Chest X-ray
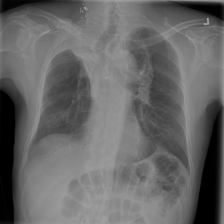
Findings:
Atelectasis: negative
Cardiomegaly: negative
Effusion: negative
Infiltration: negative
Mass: negative
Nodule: negative
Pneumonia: negative
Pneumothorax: negative
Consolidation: negative
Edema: negative
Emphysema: negative
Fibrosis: negative
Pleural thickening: negative
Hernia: negative